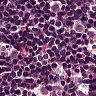
Metastatic tissue present: yes